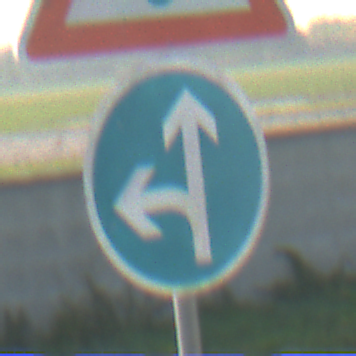
Verkehrszeichen: VorgeschriebeneFahrtrichtungGeradeausOderLinks
Zusatzzeichen oben: Lichtzeichenanlage
Umgebung: Outdoor, Special
Tageszeit: MorningAfternoon
Wetter: Clear
Licht: Natural
Jahreszeit: NotSpecified
Kontrast: HighContrast